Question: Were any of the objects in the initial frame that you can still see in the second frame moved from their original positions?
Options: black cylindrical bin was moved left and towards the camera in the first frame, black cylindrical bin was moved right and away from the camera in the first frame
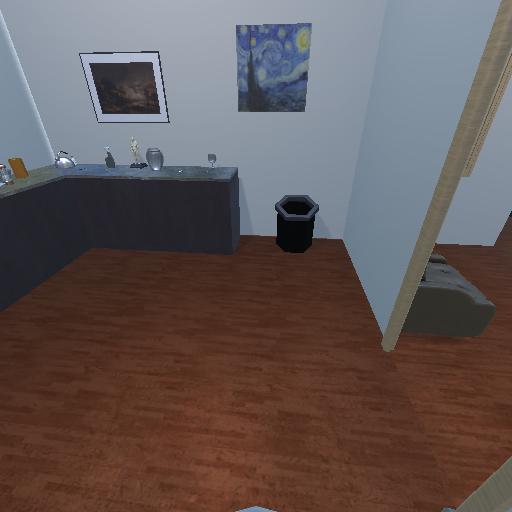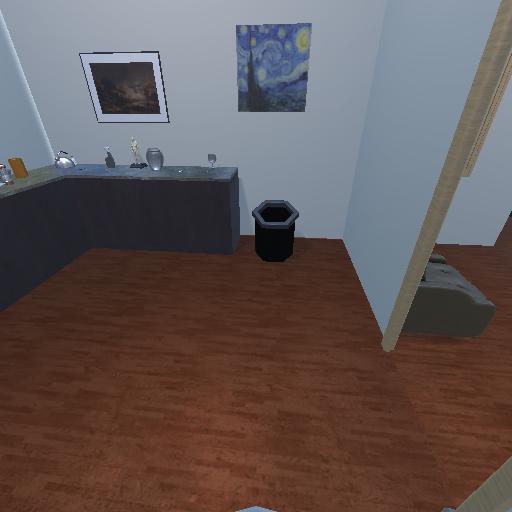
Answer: black cylindrical bin was moved left and towards the camera in the first frame